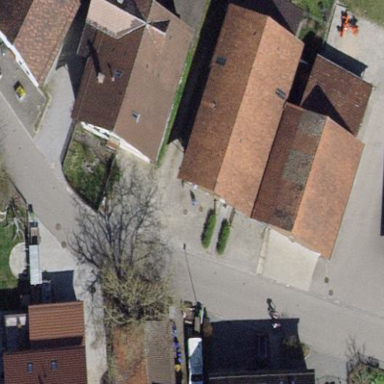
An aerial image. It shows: Building with tiled roof.